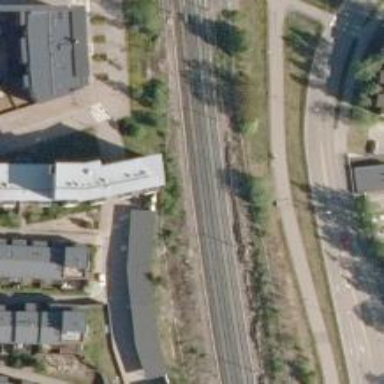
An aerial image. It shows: Railway signal supported by catenary mast.